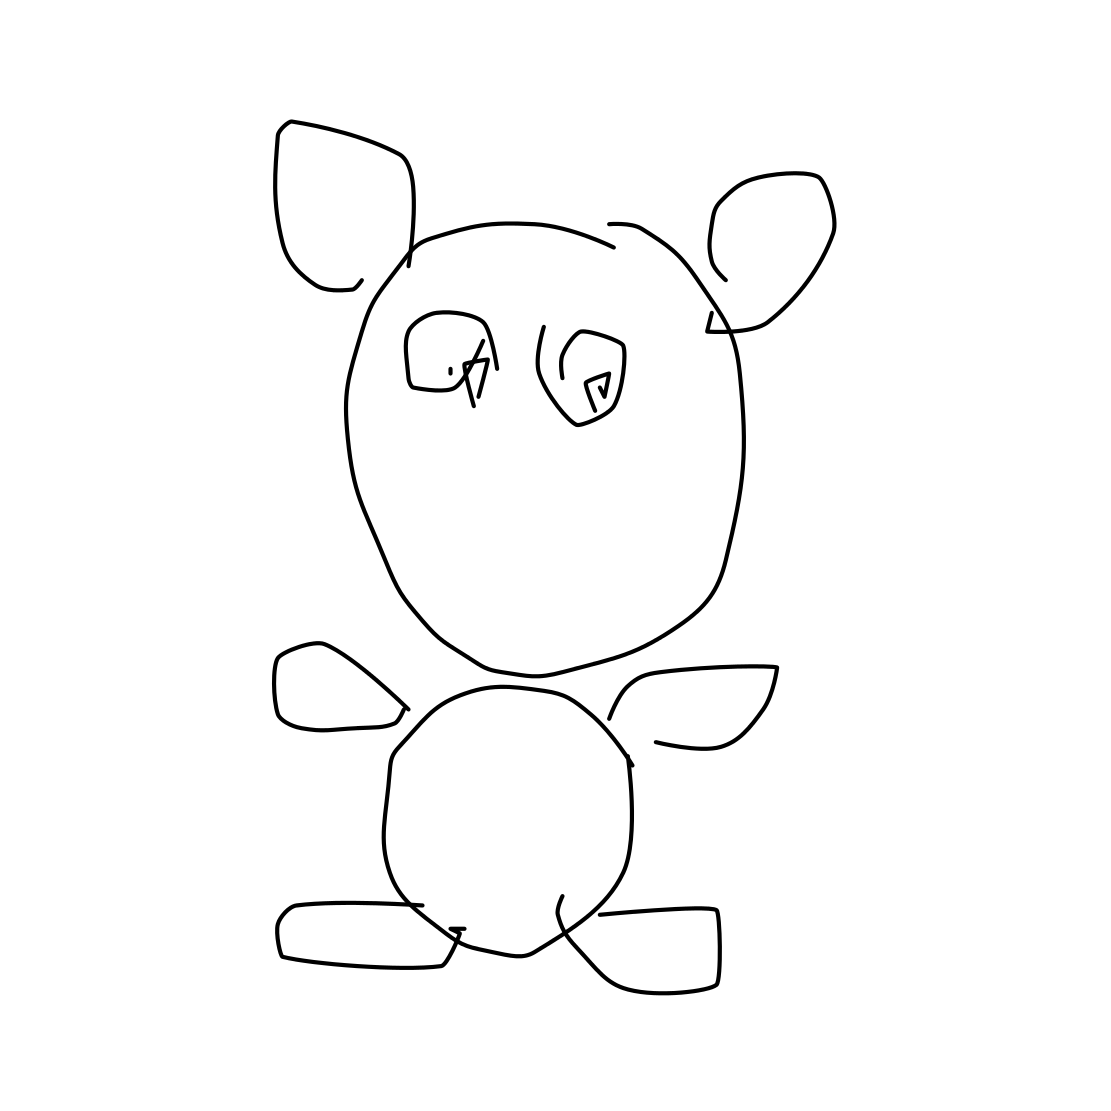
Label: panda